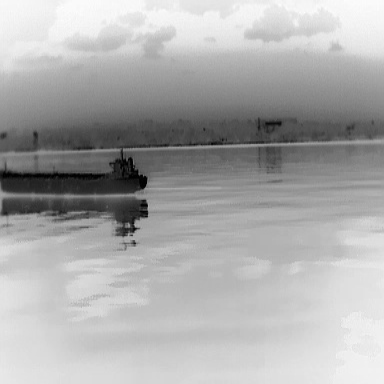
There is a liner in the infrared image.